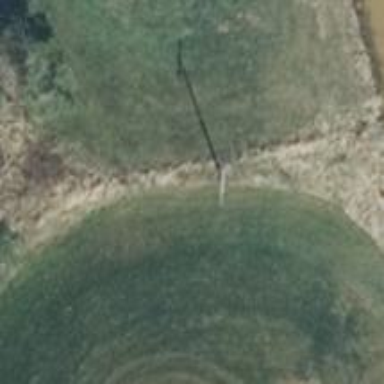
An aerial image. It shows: Power pole.